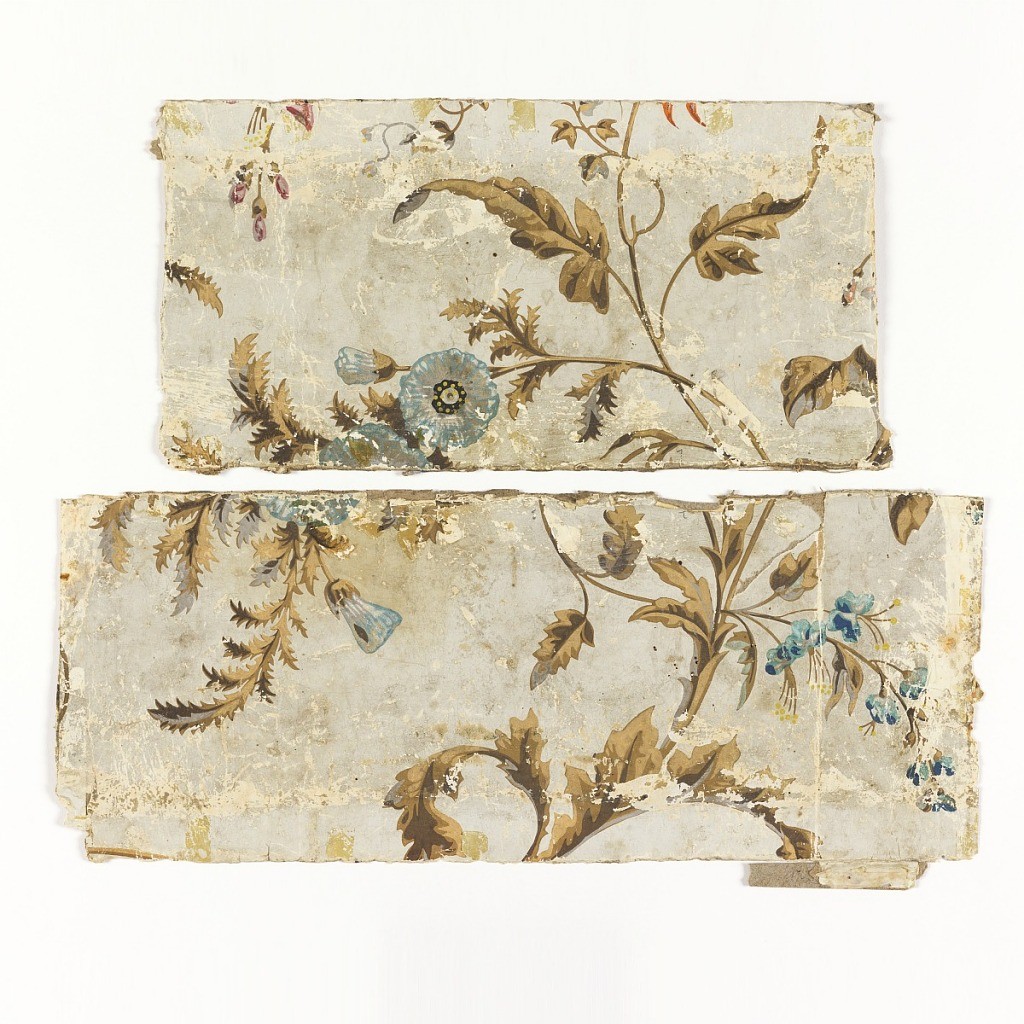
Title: Sidewall - fragment
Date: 1800–1850
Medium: Block-printed
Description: Brown vine with two kinds of blue flowers and parts of bleeding heart on polished gray background. Mounted on heavy gray paper.